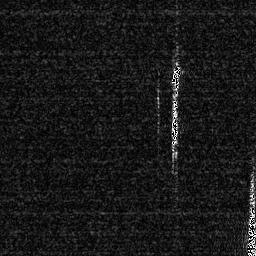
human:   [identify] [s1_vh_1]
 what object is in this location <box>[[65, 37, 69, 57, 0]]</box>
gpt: <ref>1 small ship at the center</ref>